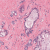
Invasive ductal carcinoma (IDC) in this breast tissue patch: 0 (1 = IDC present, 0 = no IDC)